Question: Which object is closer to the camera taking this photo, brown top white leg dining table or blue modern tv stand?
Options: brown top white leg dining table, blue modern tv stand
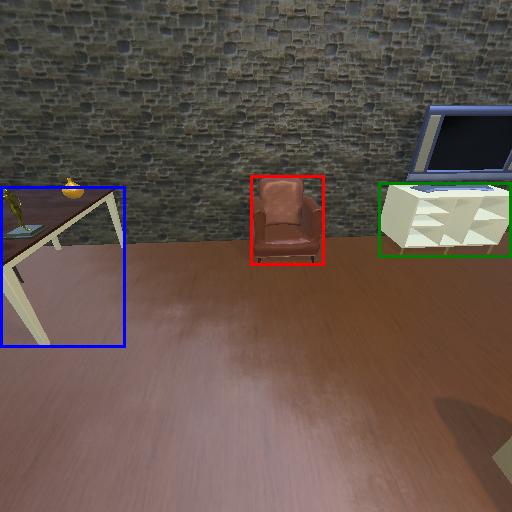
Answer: brown top white leg dining table